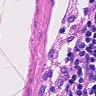
Metastatic tissue present: no